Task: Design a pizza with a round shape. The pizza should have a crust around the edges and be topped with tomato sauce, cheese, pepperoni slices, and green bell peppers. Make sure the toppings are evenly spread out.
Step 79:
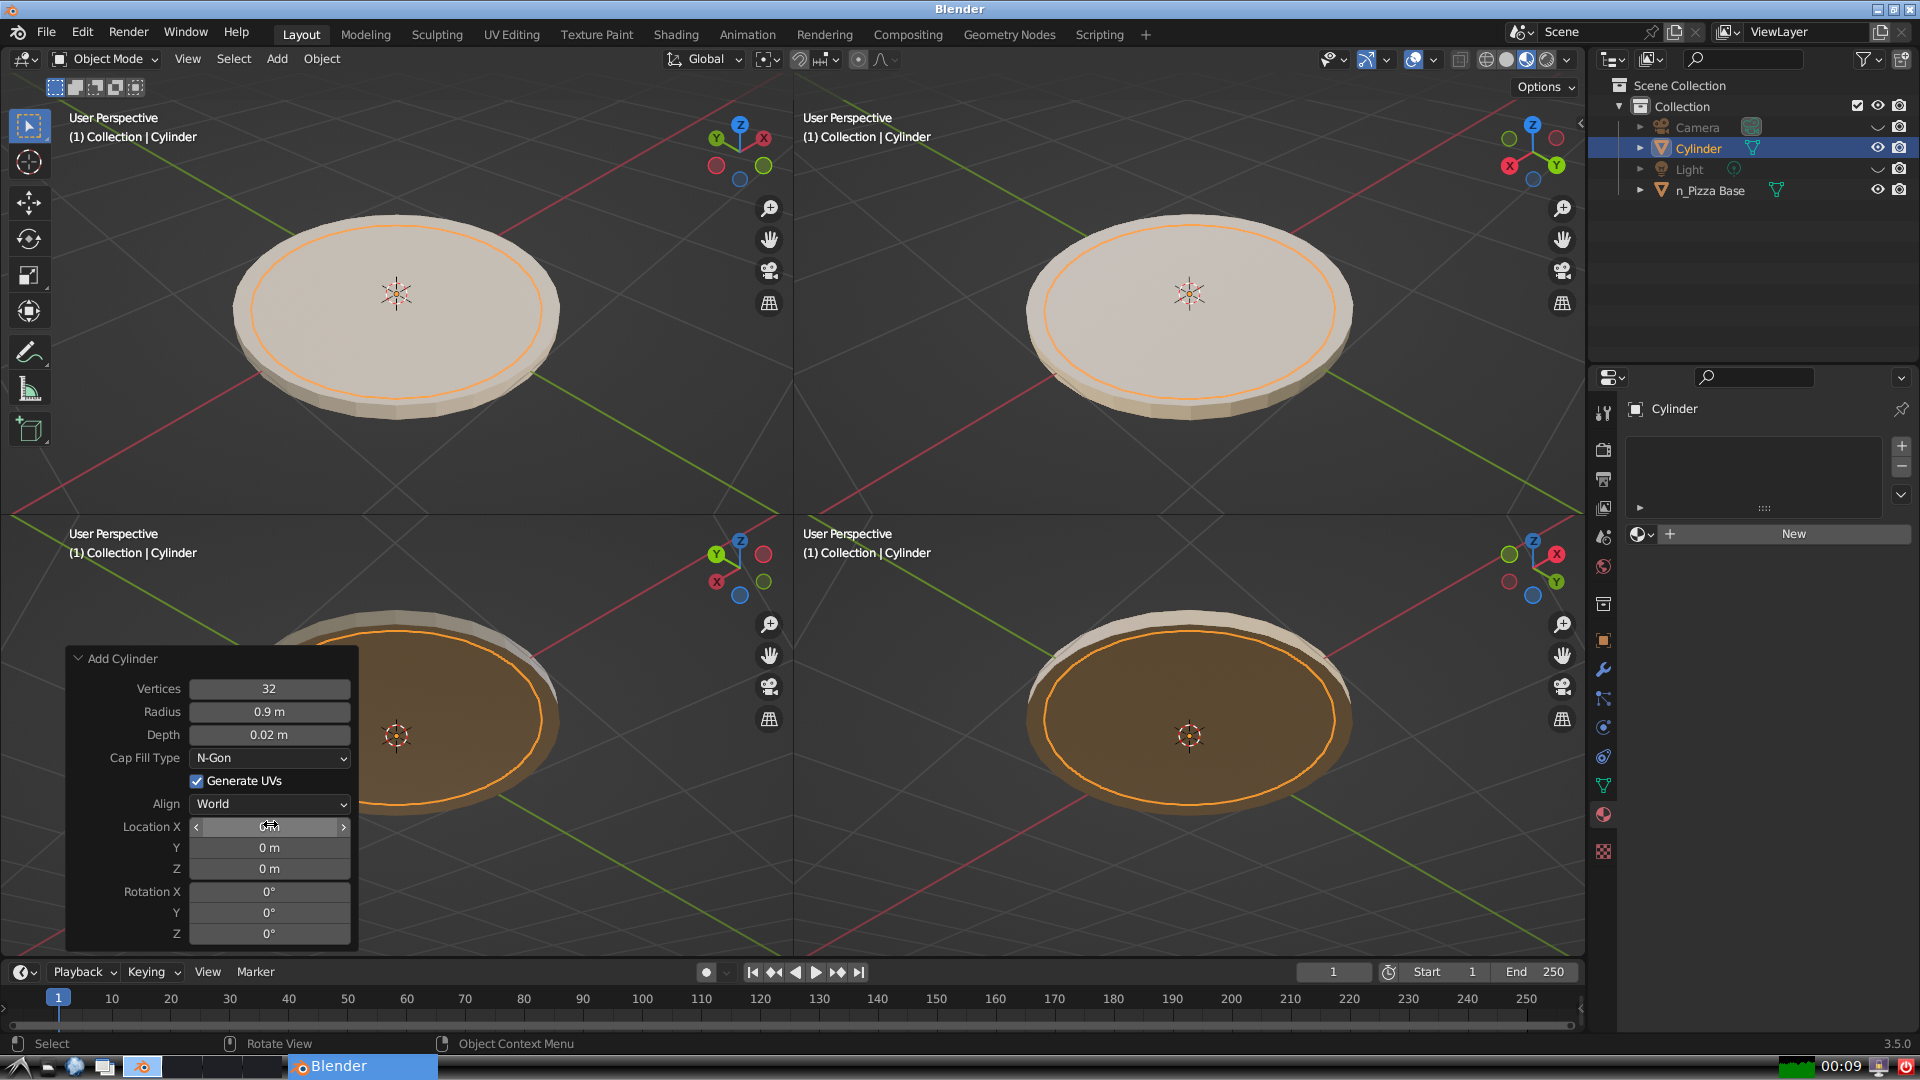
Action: click: no